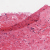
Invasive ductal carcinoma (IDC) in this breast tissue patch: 0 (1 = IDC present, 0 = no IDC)